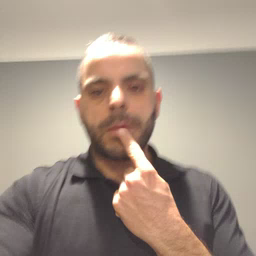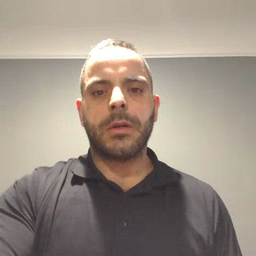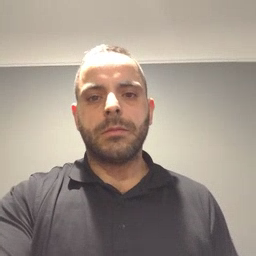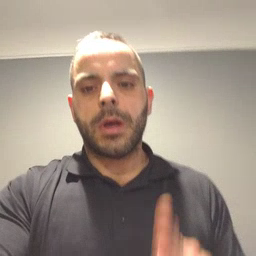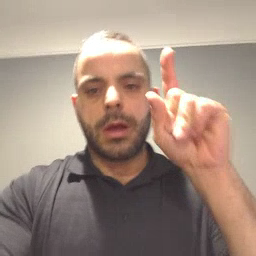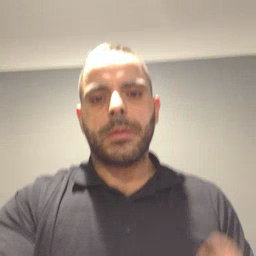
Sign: up